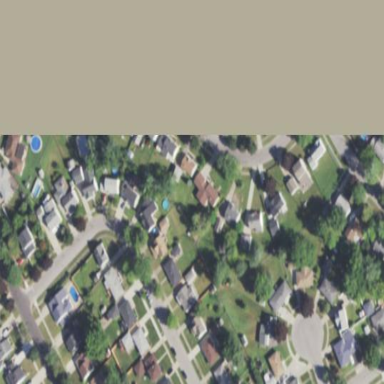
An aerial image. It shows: Single-family residential area.